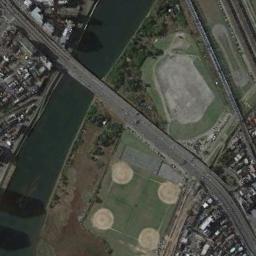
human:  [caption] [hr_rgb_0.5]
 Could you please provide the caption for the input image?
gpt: There is a bridge over the river next to some baseball diamonds with many buildings beside .

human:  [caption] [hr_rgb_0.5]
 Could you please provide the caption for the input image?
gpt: There is a white sign on the bridge .

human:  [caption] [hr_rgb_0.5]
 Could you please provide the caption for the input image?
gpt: A bridge connects the land on both sides of the turquoise river  There are many baseball fields on one side of the river  There are many buildings and roads on the land .

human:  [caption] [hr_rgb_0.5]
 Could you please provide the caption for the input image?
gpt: A bridge built on a narrow dark green river and the flood bed of the river and four baseball diamonds on the flood bed of the river .

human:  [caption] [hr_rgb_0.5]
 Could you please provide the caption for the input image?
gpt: Many buildings are at either end of the bridge .